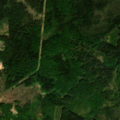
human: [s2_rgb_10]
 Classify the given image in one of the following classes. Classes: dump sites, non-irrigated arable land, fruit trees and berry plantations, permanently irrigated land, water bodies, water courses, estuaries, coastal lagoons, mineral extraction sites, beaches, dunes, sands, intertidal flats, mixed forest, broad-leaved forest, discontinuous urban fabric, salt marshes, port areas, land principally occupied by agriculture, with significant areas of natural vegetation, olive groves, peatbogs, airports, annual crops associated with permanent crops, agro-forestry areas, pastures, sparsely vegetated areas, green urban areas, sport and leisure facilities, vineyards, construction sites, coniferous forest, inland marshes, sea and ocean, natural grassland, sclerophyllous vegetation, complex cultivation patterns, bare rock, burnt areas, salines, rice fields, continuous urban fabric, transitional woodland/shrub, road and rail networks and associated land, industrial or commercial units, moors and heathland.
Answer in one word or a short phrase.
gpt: coniferous forest, mixed forest, transitional woodland/shrub